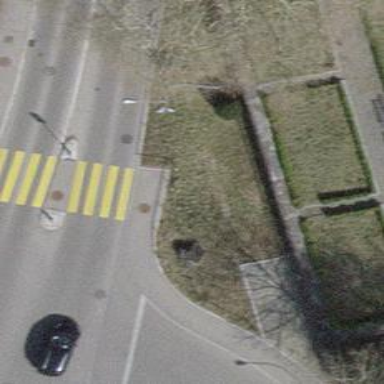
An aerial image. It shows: Kerb barrier.